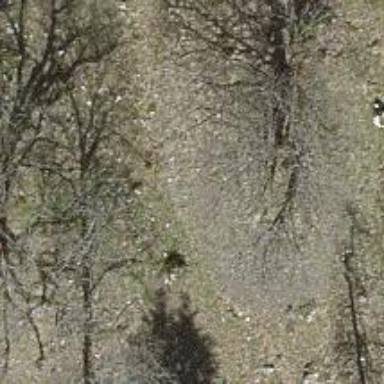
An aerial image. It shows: Beautiful tree in nature.